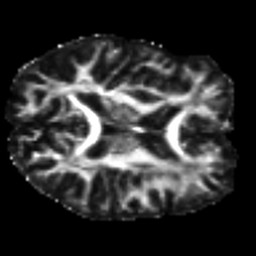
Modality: FA
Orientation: axial
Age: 24
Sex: male
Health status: healthy
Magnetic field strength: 3 T
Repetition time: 9 s
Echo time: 0.093 s